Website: bh-photo
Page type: address-validator
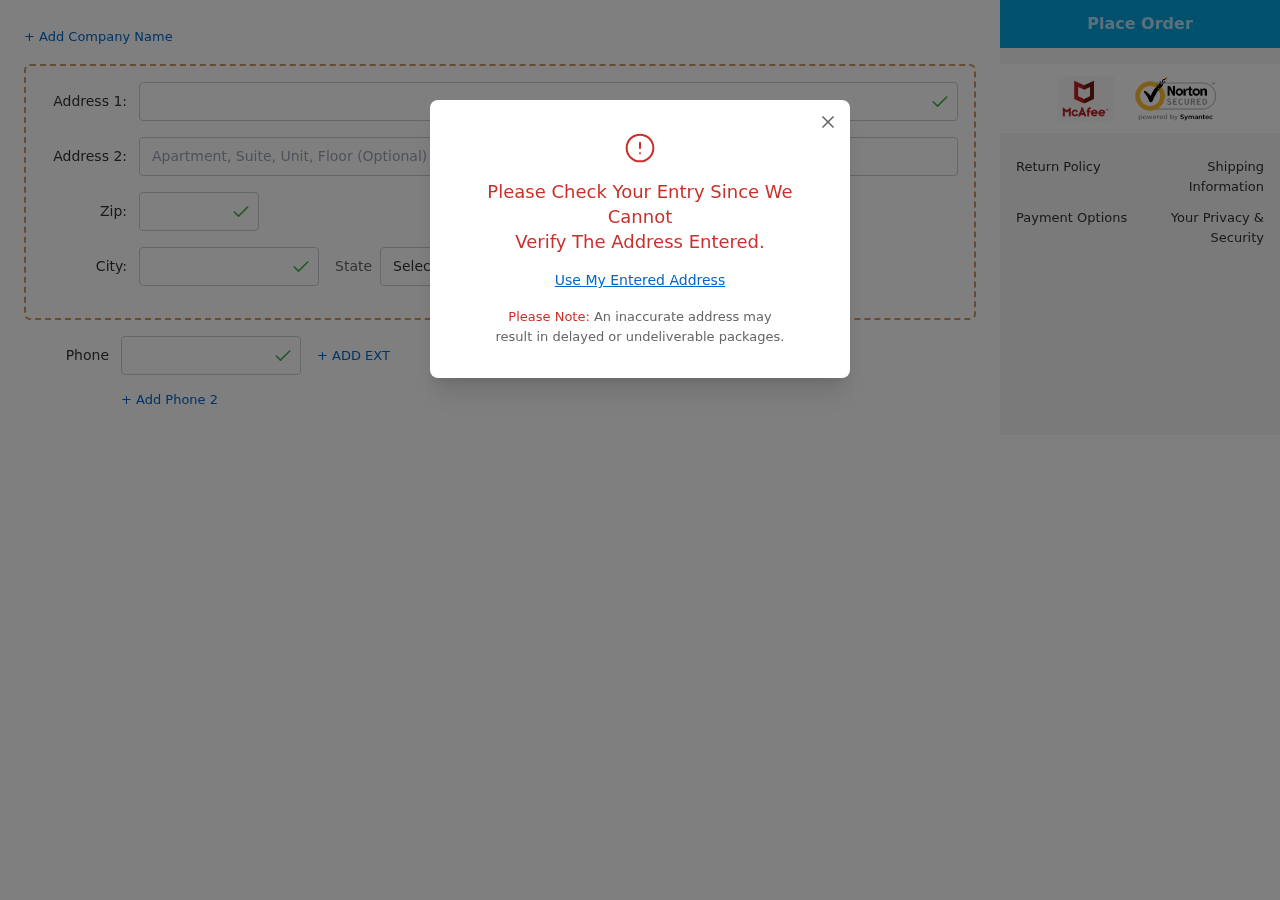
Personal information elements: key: PII_CITY
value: Richardland
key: PII_PHONE
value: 3849790006
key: PII_POSTCODE
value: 60361
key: PII_STATE_ABBR
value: TN
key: PII_STREET
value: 028 Yang Branch